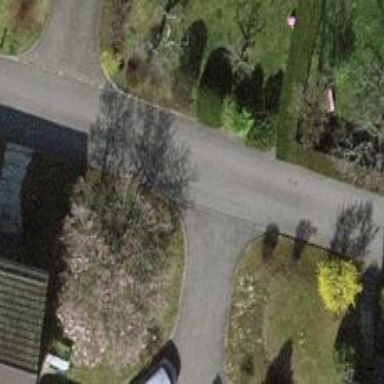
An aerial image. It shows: Asphalt road in residential area.